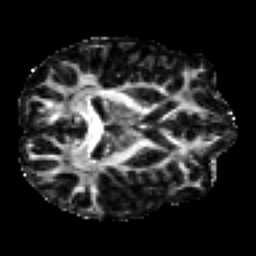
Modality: FA
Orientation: axial
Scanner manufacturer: siemens
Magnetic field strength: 3 T
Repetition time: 7.8 s
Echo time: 0.09 s